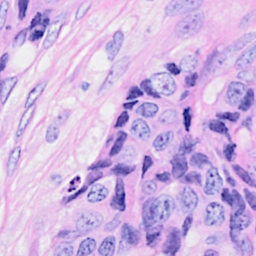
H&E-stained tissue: Breast